Current action and preconditions to check: trajectory_clear

Your task: For each precondition in the list above, predict whether it will hold at this action.

Consider the current scene as observed from the mobile robot's camera, and analyze the predicted future states of all dynamic agents (e.g., people, animals, vehicles, or any moving entities) within the NEXT SECOND.

IMPORTANT: Only answer "very likely" if you are absolutely certain—based on strong, clear evidence—that a dynamic agent will violate the precondition in the predicted future state. Do NOT answer "very likely" for unlikely, ambiguous, or low-probability risks.

Ask yourself for each precondition: Is there a high probability, with clear and convincing evidence, that the predicted future states of any dynamic agent will interfere with the predicted future state of the currently executing action within the NEXT SECOND, causing that precondition to fail?

Assess the risk level based on these predictions. Use "likely" or "very likely" if motions create a clear risk of interference.

Use "neutral" or "improbable" if agents are nearby but their predicted paths are clearly diverging or non-conflicting.

Failure Risk Categories: "very improbable", "improbable", "neutral", "likely", "very likely"

Answer Format: Output ONLY the probability_of_failure value from these categories: "very improbable", "improbable", "neutral", "likely", "very likely"

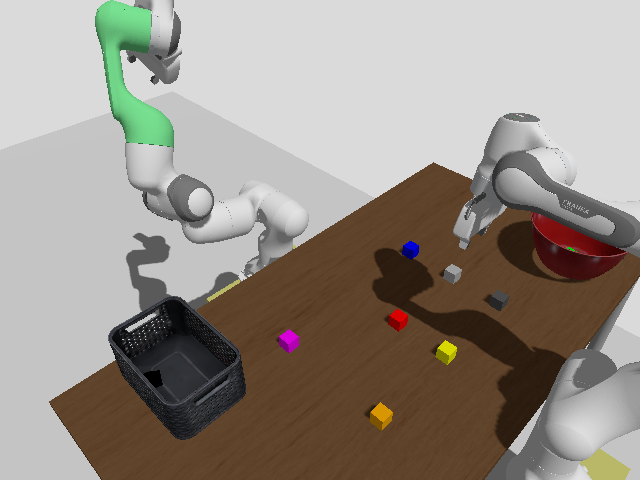

Answer: very improbable